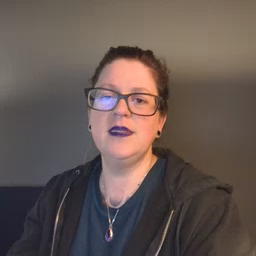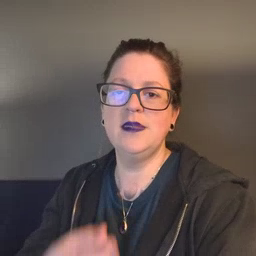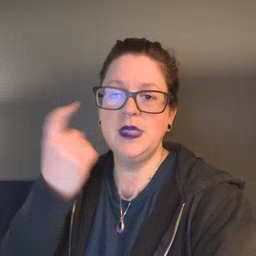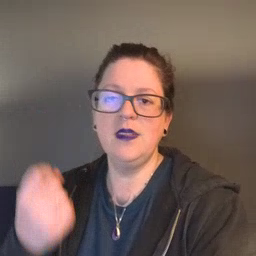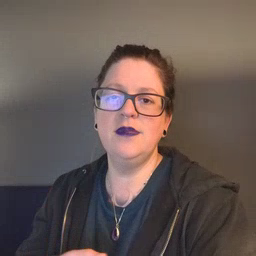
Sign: because